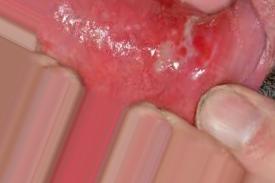
Condition: Mouth Ulcer